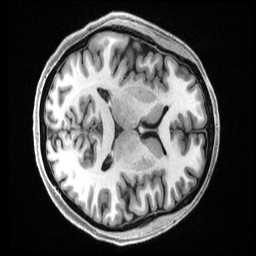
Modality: T1w
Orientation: axial
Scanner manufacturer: siemens
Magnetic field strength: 3 T
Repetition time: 2.5 s
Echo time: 0.00231 s